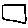
Label: square